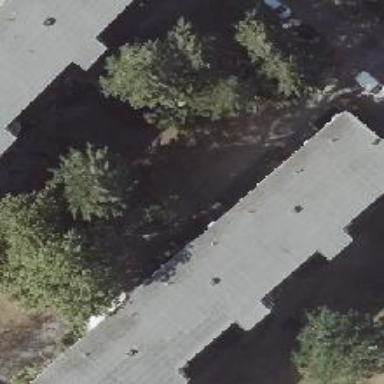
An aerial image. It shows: Residential building with flat roof.